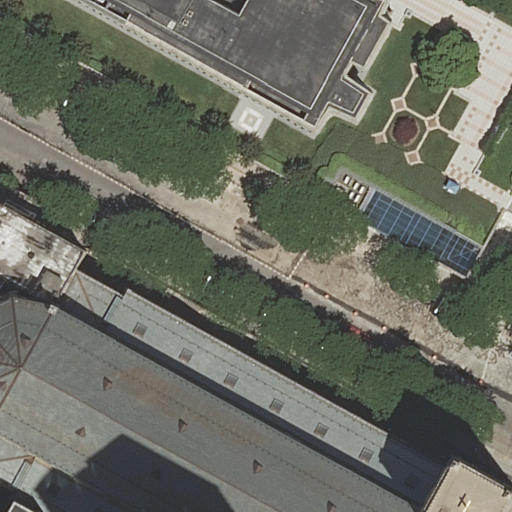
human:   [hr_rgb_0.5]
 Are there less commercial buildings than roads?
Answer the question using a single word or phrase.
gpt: yes

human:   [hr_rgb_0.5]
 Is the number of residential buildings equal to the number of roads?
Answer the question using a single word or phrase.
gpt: no

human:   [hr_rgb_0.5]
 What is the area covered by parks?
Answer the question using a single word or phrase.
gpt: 206m2

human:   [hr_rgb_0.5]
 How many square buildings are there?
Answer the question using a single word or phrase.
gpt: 0

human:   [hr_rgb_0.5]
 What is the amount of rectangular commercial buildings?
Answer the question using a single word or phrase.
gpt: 0

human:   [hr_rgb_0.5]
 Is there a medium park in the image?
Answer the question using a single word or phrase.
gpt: yes

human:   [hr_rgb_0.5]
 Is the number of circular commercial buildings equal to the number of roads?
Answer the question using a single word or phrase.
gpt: no

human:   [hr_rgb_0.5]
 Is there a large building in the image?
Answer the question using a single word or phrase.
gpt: yes

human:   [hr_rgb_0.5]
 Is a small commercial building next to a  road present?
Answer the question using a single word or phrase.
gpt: no

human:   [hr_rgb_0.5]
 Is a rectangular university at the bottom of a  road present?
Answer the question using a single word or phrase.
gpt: no

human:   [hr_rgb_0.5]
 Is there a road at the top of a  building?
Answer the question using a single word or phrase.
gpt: yes

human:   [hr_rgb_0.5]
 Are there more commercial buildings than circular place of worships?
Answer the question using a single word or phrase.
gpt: no

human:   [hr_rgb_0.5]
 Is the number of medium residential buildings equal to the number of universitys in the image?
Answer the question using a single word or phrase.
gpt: yes

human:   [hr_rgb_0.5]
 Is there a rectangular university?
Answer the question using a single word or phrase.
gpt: yes

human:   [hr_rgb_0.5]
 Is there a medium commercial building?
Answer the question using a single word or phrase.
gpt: no

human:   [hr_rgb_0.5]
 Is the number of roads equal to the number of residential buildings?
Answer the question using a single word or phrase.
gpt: no

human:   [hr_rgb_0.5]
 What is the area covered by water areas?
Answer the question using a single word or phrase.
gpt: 0m2

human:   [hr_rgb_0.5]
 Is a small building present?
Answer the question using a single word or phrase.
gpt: yes

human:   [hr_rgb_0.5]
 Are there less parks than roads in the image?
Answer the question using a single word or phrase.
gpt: yes

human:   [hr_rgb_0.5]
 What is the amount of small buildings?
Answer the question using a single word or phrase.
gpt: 1

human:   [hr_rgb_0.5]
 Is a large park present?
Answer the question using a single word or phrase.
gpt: no

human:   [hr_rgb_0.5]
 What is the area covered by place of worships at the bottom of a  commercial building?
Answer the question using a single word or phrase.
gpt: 0m2

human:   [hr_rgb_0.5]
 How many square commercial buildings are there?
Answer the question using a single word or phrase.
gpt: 0

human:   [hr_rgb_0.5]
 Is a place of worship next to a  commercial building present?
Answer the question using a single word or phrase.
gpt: no

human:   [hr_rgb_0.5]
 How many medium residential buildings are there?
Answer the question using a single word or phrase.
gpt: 1

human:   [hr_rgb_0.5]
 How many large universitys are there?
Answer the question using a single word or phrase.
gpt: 1

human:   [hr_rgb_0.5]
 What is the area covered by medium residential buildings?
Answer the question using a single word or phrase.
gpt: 237m2

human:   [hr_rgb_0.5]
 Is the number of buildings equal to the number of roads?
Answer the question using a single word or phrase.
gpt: yes

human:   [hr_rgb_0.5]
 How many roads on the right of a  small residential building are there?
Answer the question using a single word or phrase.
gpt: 0

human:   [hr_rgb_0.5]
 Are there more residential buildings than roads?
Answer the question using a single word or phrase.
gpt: no

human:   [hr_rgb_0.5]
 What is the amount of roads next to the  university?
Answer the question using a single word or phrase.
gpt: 4

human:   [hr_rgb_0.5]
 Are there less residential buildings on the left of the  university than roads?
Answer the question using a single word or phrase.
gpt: yes

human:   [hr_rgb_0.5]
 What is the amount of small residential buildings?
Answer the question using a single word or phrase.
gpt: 0

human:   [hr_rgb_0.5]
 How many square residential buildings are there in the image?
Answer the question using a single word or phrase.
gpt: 0

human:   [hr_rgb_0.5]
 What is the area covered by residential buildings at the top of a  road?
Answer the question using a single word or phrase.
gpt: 0m2

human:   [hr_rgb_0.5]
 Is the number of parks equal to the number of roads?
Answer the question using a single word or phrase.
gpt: no